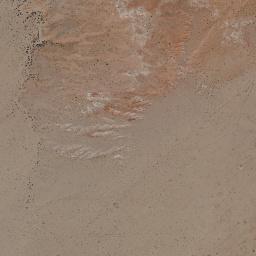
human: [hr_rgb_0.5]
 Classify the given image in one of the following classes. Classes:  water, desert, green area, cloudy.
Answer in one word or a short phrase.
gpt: desert